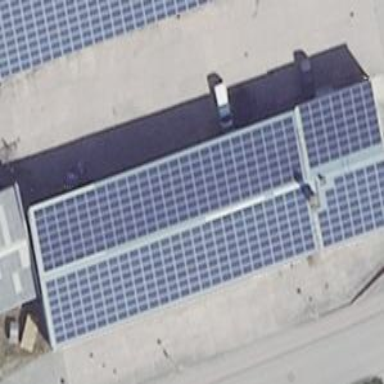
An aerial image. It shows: Building equipped with small solar photovoltaic panel for generating electricity.